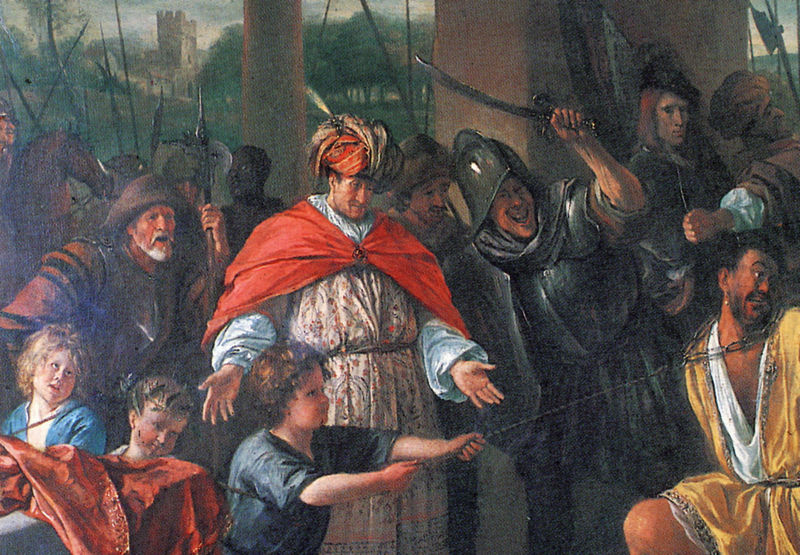
Titel: Samson und Dalila
Künstler: Jan Steen
Institution: Köln, Wallraf-Richartz-Museum
Schlagwörter: blau, umhang, gelb, landschaft, hut, rot, tuch, menge, alt, jung, arme, messer, mord, kind, kinder, pferd, alter mann, kette, soldaten, dick, lachen, spott, burg, gefangennahme, schwert, säbel, soldat, helm, ritter, sklave, schreien, krieger, hellebarde, lanzen, kreig, gefangener, opa, turban, folter, hohn, riter, meng